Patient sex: M
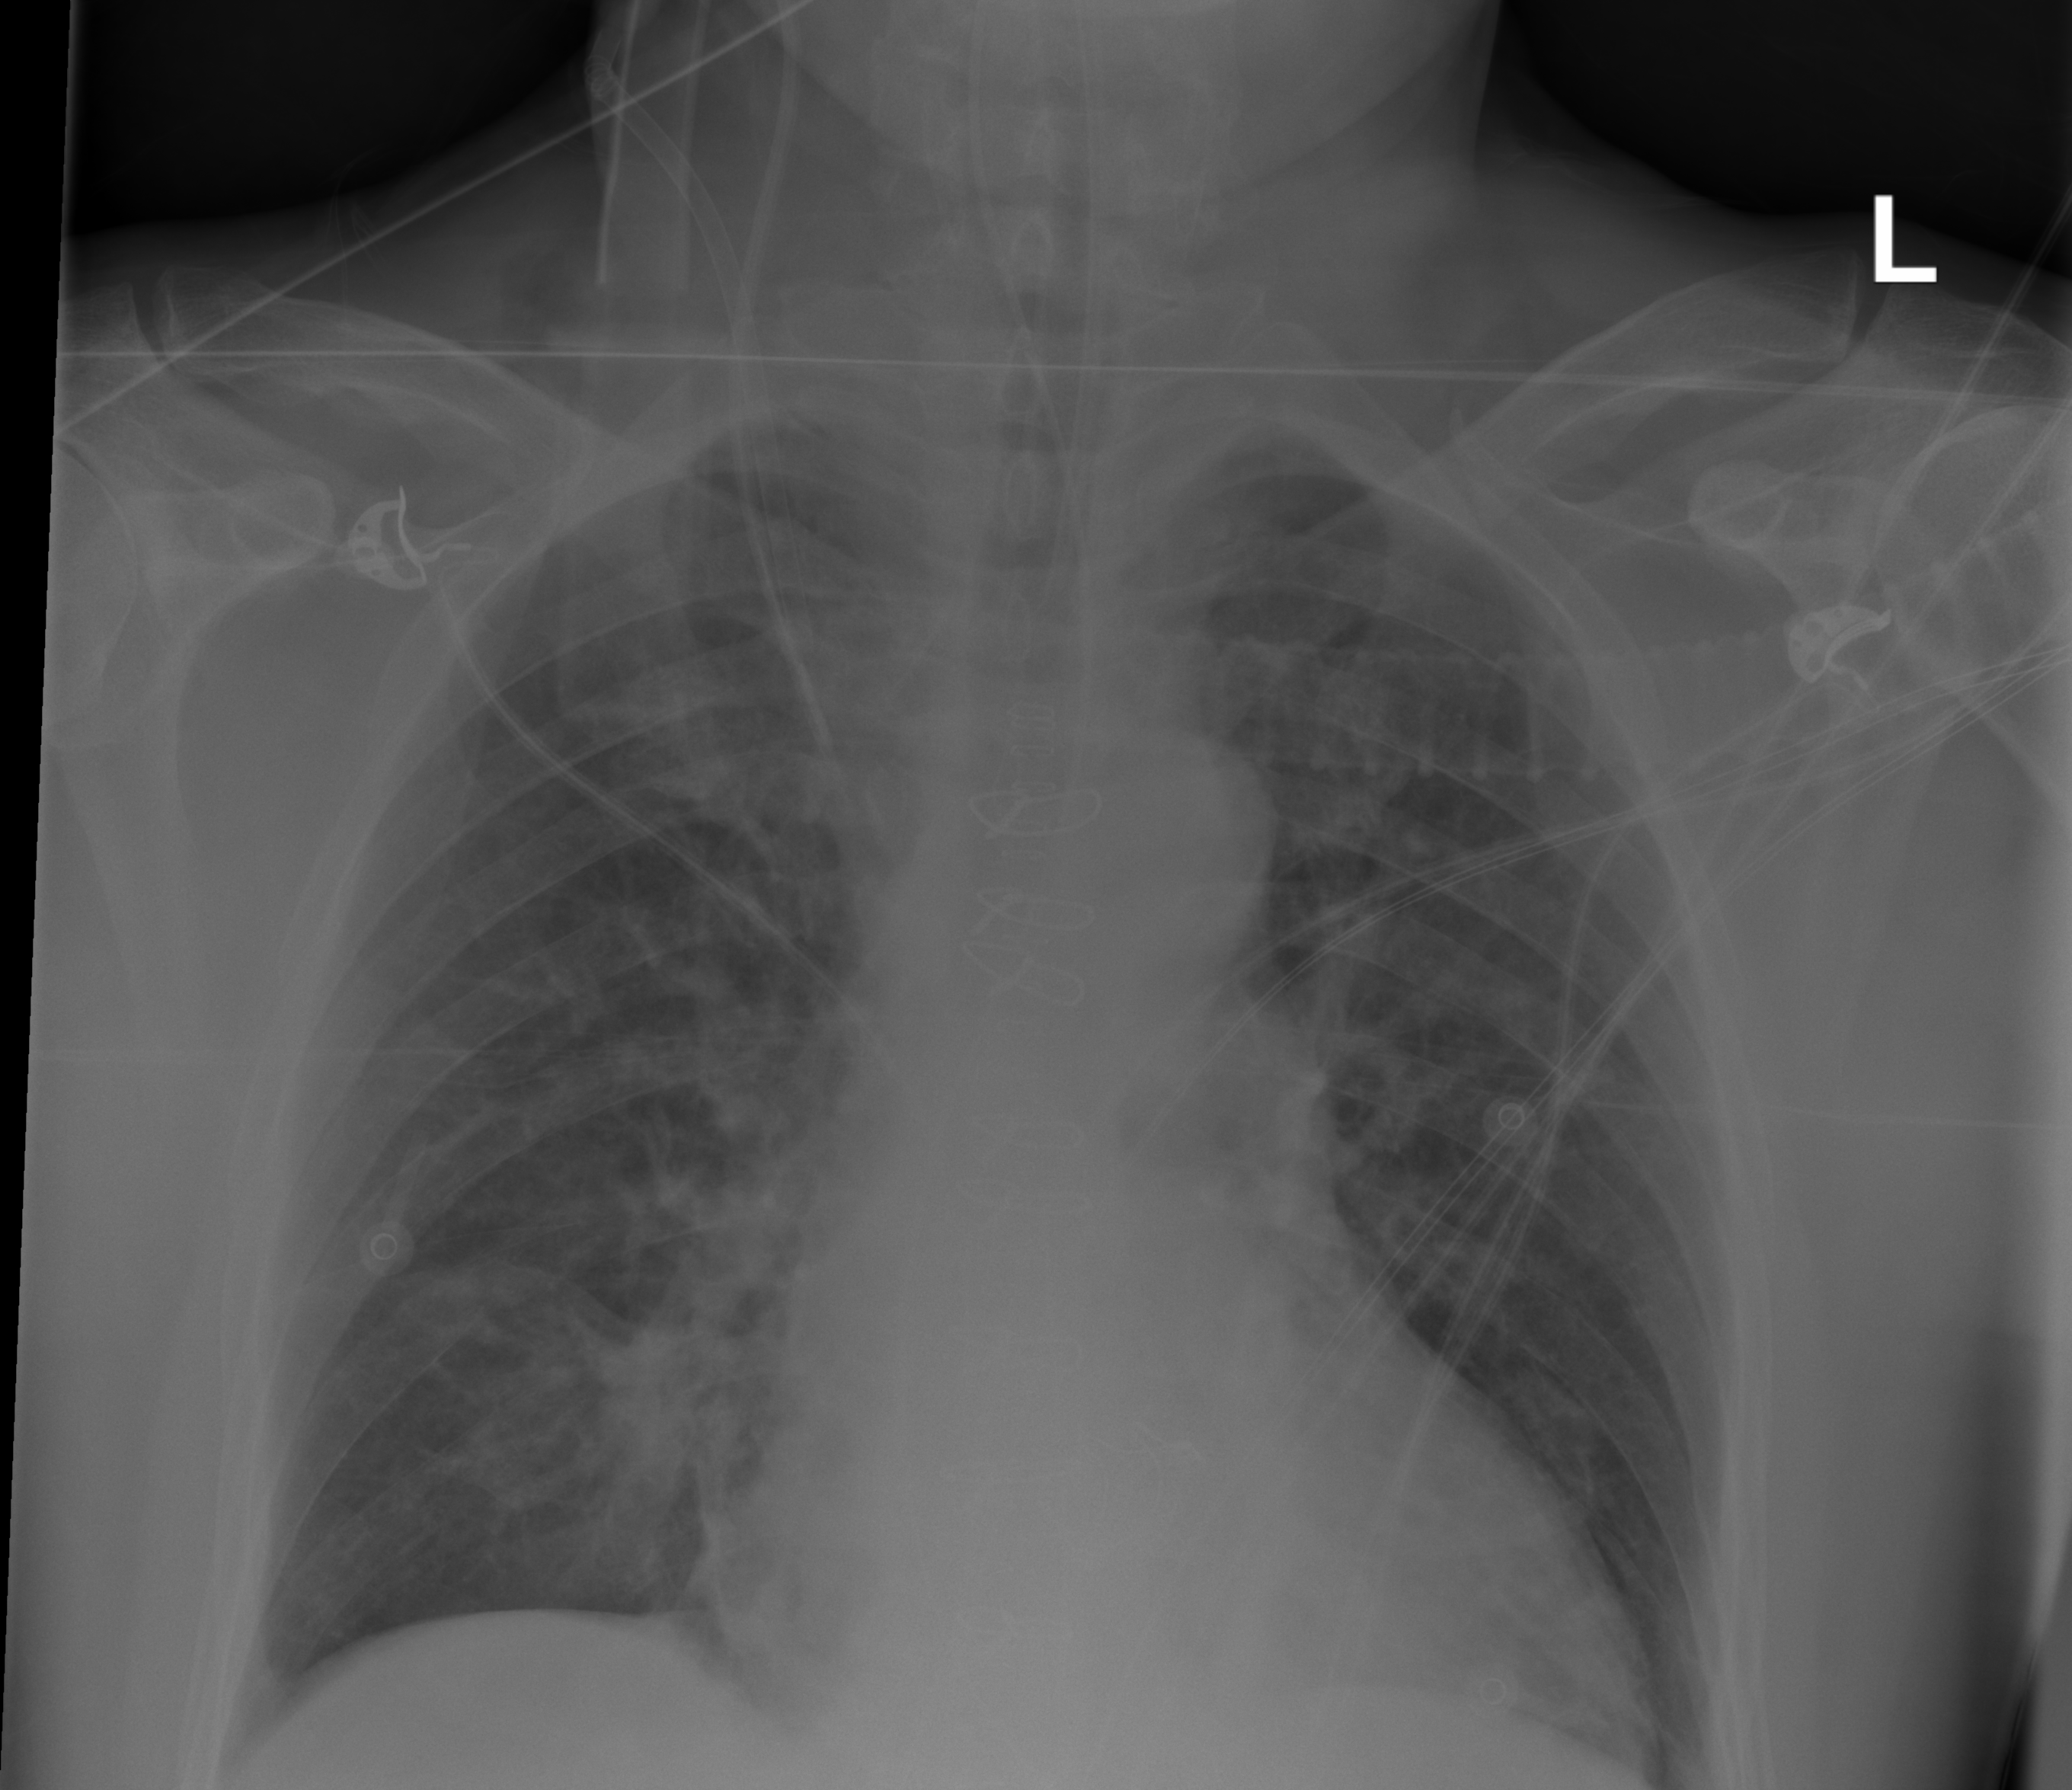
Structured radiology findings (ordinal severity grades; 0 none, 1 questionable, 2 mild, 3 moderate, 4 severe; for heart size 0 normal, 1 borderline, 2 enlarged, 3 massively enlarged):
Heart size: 2
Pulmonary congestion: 0
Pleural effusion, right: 2
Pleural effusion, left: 0
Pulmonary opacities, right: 2
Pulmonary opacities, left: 0
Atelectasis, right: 2
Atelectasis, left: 2